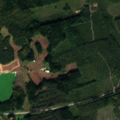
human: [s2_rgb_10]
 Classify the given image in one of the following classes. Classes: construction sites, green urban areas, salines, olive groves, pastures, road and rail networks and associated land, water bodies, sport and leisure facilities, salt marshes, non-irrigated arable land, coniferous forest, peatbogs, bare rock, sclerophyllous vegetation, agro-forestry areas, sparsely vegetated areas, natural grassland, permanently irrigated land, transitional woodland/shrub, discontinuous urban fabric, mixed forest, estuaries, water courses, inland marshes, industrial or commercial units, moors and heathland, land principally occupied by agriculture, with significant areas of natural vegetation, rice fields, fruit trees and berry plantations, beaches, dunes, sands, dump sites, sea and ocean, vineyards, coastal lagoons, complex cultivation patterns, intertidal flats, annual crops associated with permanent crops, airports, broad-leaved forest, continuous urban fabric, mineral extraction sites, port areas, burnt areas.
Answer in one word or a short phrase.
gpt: land principally occupied by agriculture, with significant areas of natural vegetation, coniferous forest, transitional woodland/shrub